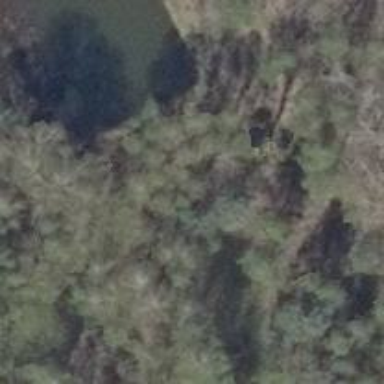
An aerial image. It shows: Pond surrounded by natural water.